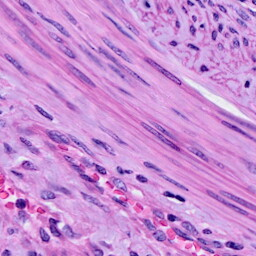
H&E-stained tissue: Cervix